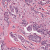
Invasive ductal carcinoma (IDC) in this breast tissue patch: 1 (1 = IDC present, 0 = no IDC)